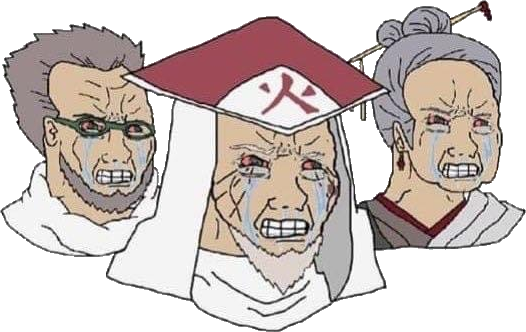
Label: 5_Crying_Wojak